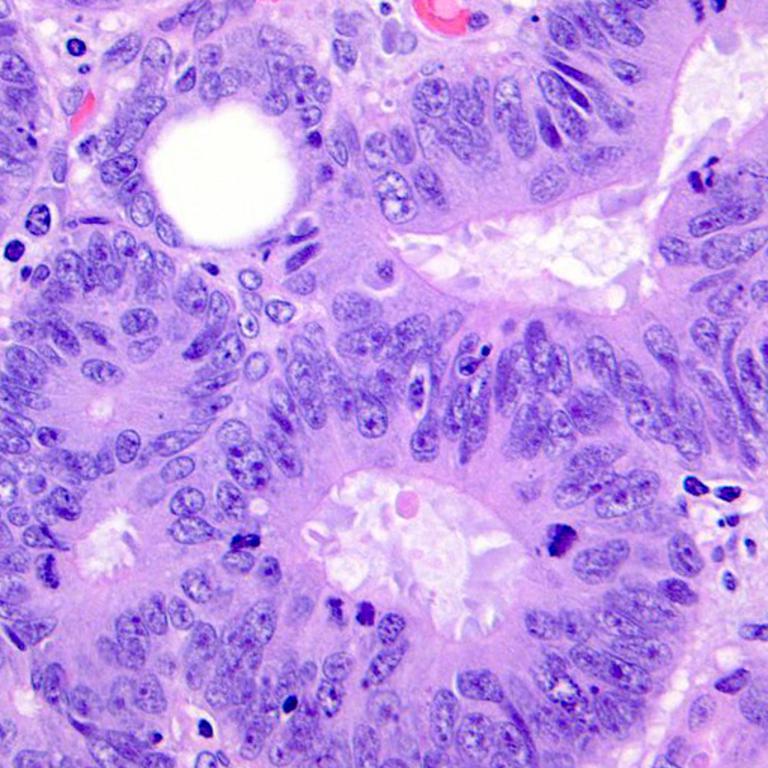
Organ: colon
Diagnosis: adenocarcinomas